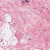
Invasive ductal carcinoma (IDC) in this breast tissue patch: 0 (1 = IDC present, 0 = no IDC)